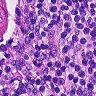
Metastatic tissue present: no